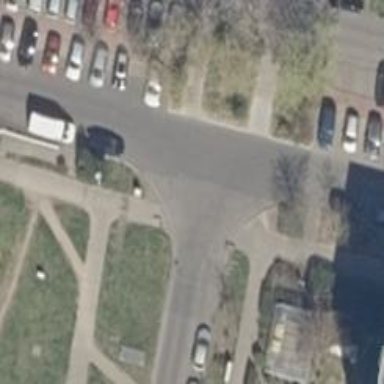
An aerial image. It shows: Asphalt road in residential area.